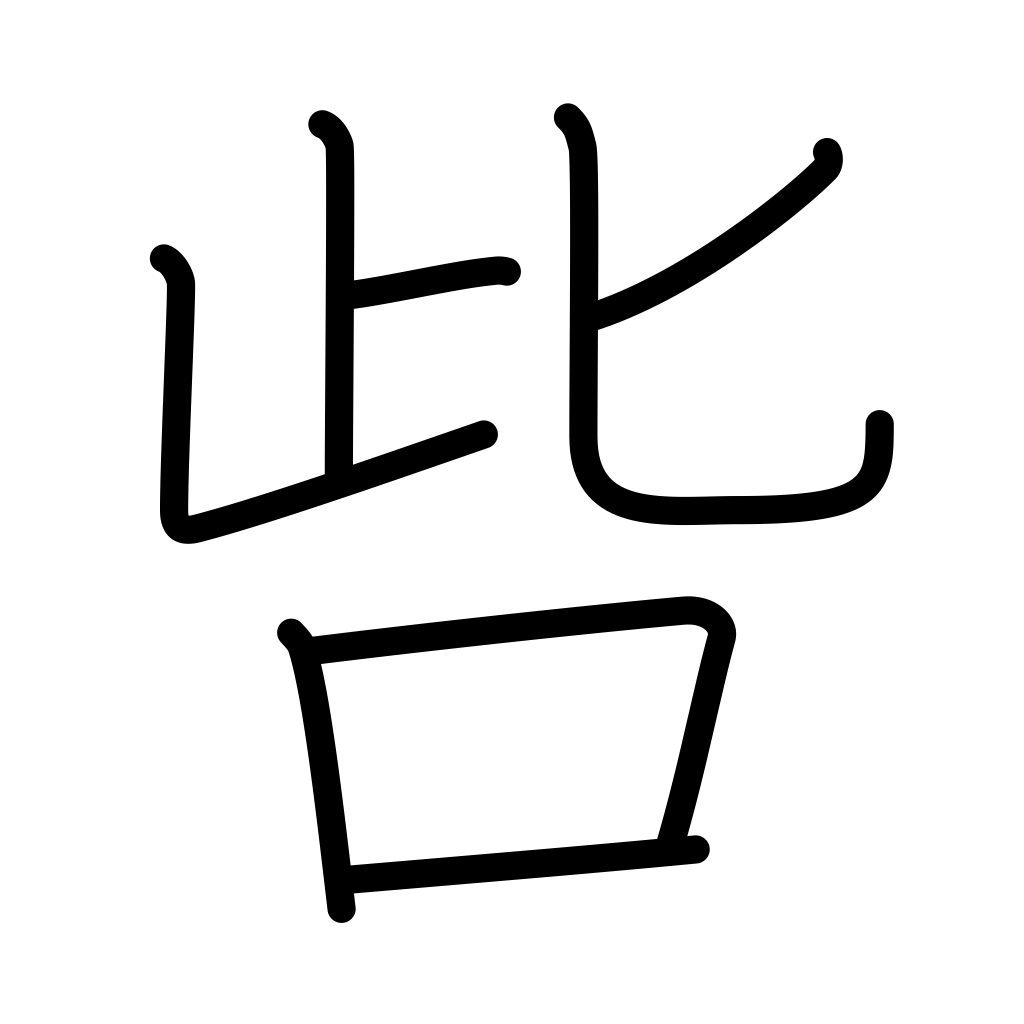
Meaning: blame, censure, damage, this